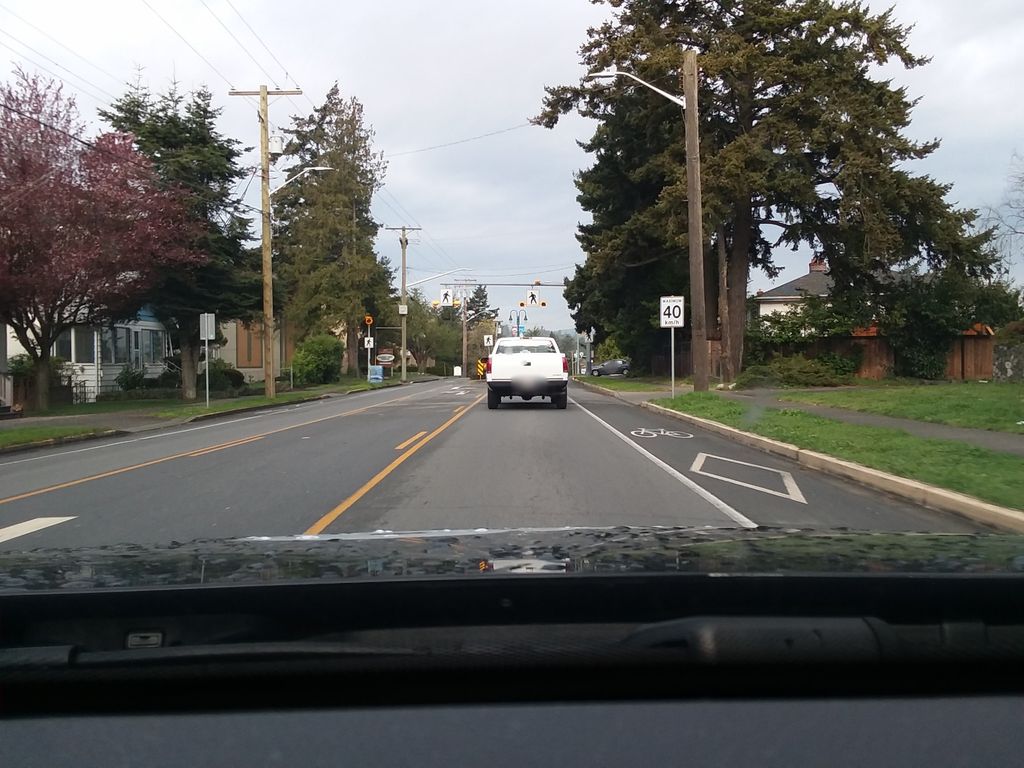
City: victoria